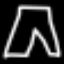
Label: pants